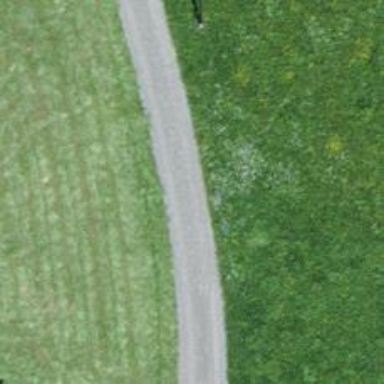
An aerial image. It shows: Pebblestone track with grade2 tracktype.